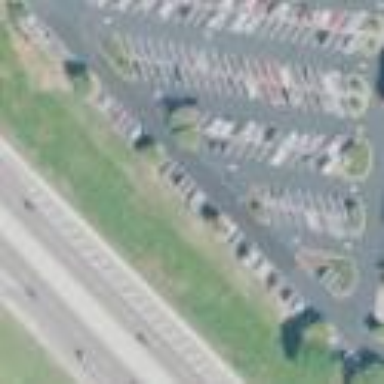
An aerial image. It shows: Parking area with surface.